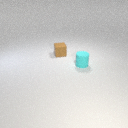
small brown rubber cube behind small cyan rubber cylinder